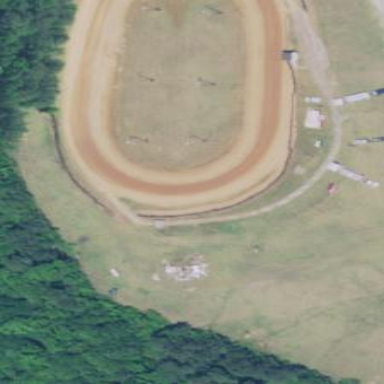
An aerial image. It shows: Dirt raceway designed for karting sport.